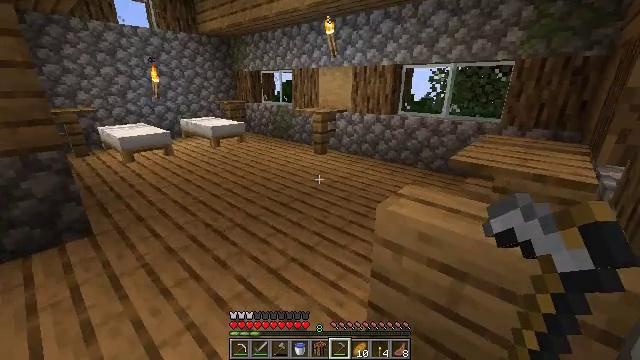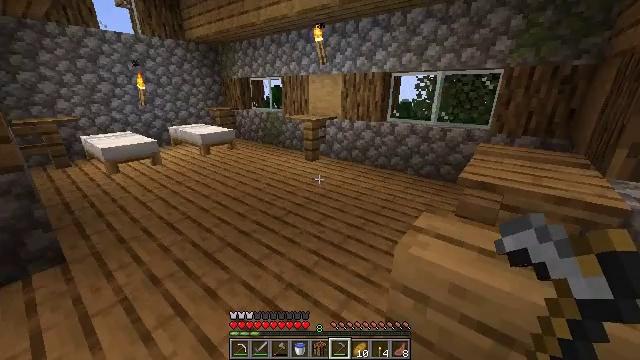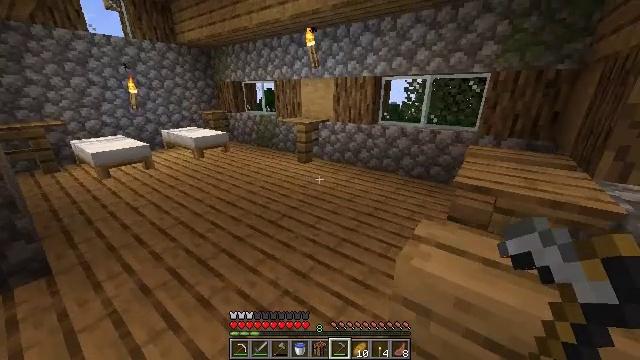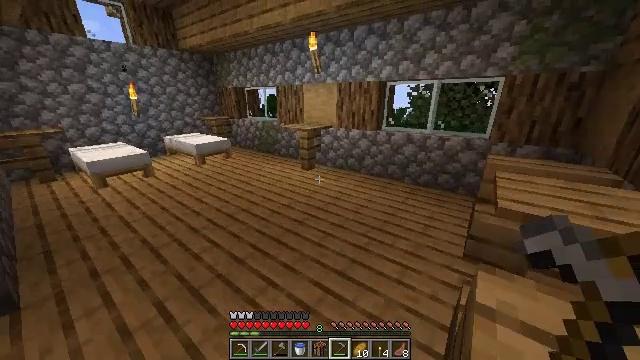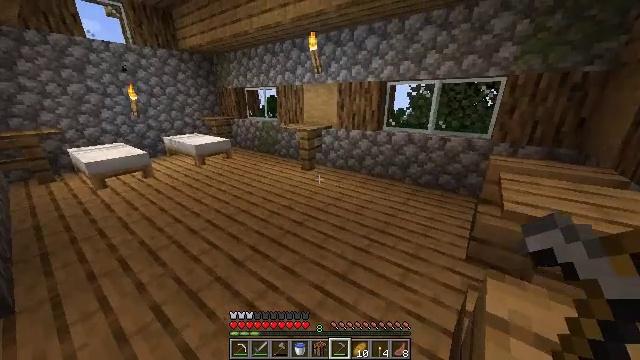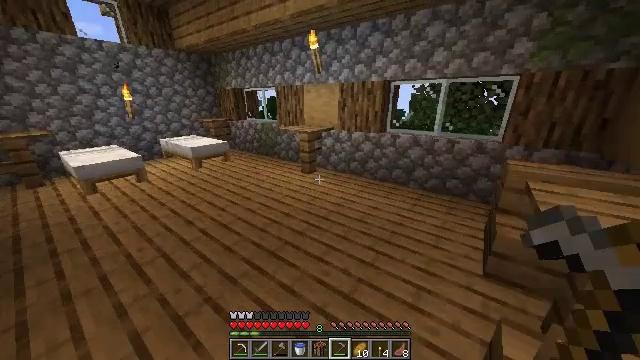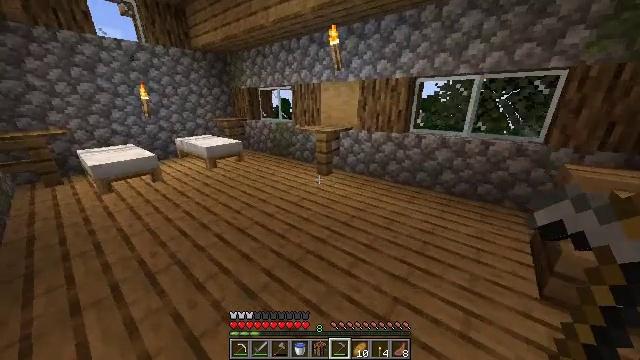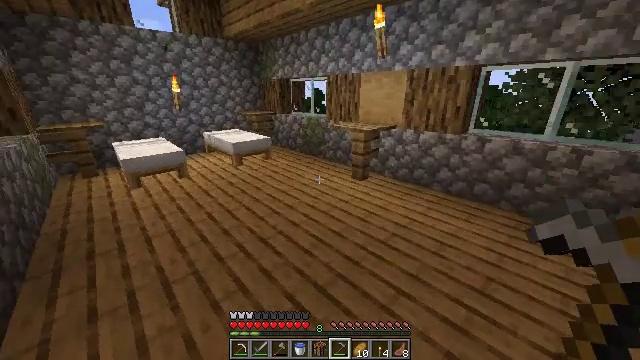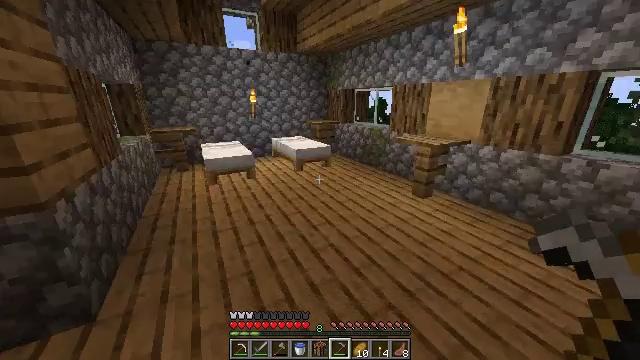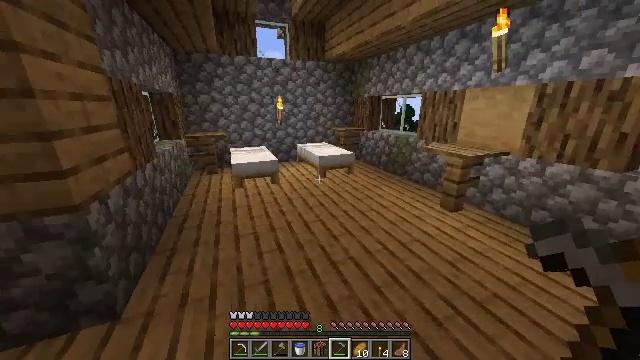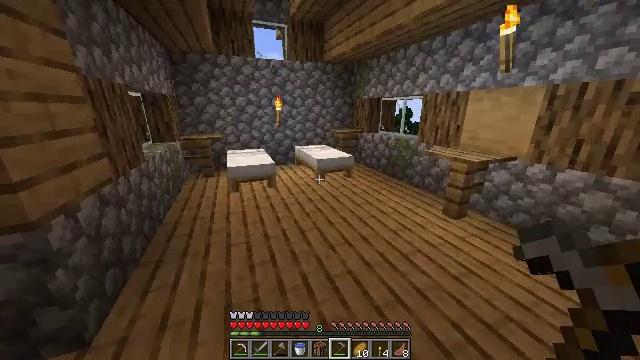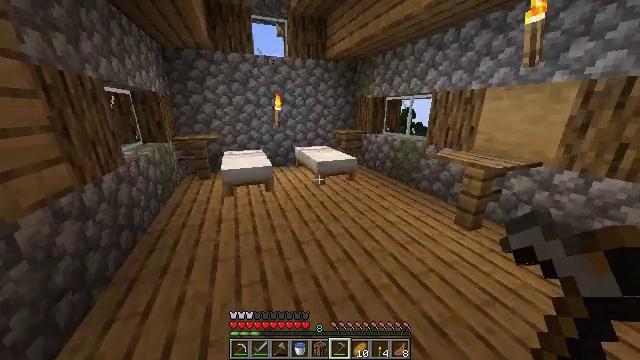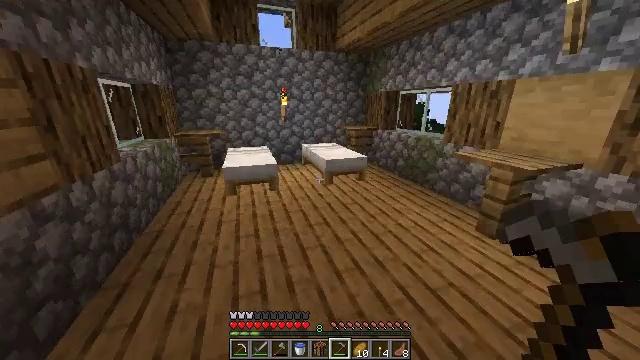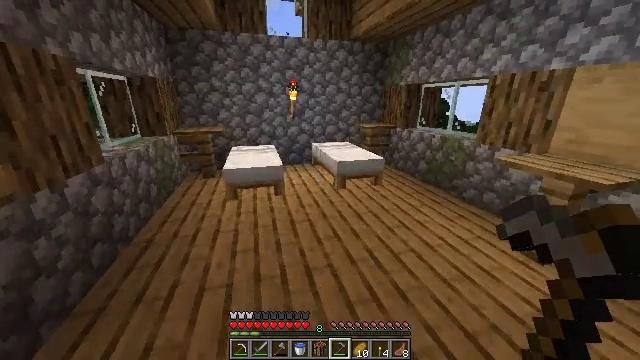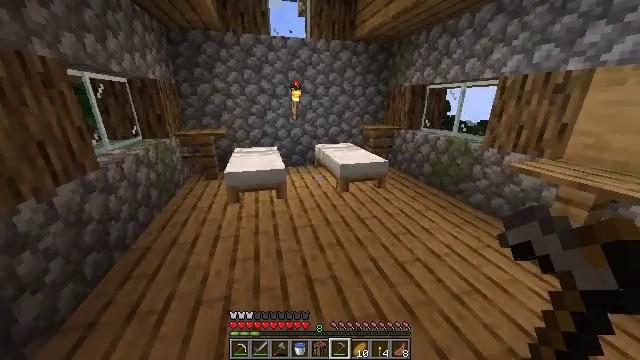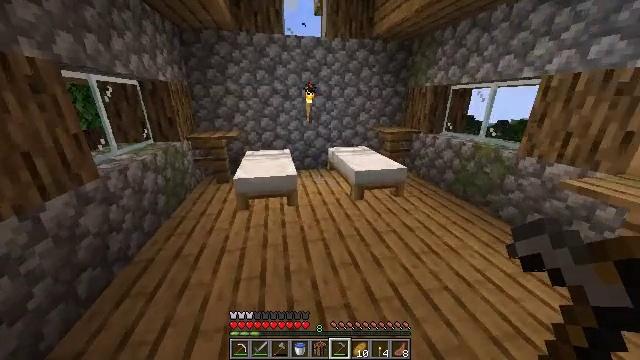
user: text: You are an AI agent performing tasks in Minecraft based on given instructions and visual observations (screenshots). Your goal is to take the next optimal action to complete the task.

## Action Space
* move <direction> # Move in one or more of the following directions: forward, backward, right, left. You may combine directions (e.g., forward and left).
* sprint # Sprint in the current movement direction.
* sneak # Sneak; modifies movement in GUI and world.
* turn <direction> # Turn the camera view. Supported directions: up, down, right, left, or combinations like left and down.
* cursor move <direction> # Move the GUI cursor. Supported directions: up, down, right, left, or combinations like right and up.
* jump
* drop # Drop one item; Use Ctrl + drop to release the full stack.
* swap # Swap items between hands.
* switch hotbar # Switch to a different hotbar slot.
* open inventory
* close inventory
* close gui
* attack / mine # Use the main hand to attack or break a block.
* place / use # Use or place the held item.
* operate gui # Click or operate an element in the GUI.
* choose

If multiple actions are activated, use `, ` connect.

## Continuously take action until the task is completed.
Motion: motion action
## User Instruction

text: Create wheat through crafting.
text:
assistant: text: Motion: move forward, sprint, turn right
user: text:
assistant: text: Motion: move forward, sprint, turn right
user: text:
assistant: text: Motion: move forward, sprint
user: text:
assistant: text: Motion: move forward, sprint
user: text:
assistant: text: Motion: move forward, sprint
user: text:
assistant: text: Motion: move forward, sprint, turn left
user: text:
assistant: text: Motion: move forward, sprint, turn left
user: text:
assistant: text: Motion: move forward, sprint, turn left and up
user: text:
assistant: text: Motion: move forward, sprint, turn left and up
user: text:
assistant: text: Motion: move forward, sprint
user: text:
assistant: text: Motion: move forward, sprint
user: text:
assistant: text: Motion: move forward, sprint, turn left
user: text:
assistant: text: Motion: move forward, turn left
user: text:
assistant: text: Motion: move forward
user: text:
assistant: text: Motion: move forward, turn left
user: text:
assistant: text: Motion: move forward, turn left
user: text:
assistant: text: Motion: move forward, turn left and down
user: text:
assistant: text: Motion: move forward, turn left and down
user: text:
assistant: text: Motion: move forward, turn down
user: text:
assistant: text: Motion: move forward, turn left and down
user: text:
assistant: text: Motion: move forward, turn left and down
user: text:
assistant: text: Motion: move forward, turn left and down, use / place
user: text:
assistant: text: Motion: use / place
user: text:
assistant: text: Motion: use / place
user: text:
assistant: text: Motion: use / place
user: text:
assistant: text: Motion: no_op
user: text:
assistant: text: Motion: no_op
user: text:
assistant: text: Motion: no_op
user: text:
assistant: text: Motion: no_op
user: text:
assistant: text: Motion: no_op